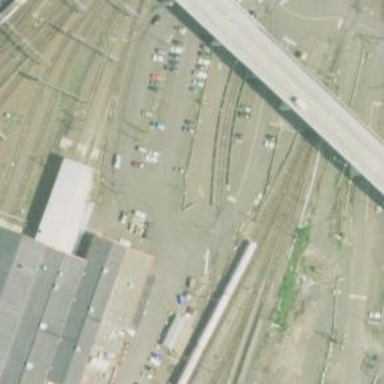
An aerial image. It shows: Railway service station.